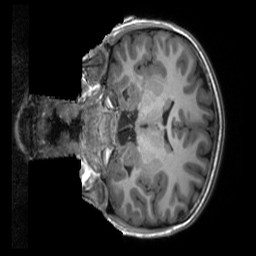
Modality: T1w
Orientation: coronal
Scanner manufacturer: siemens
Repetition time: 2.3 s
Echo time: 0.00229 s